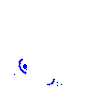
Particle: electron